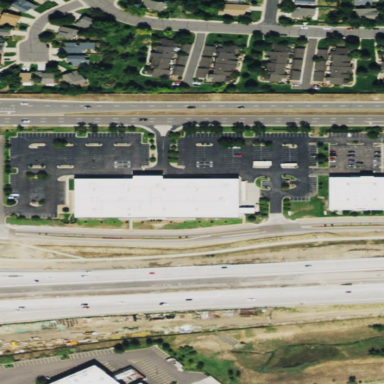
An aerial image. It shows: Retail area.